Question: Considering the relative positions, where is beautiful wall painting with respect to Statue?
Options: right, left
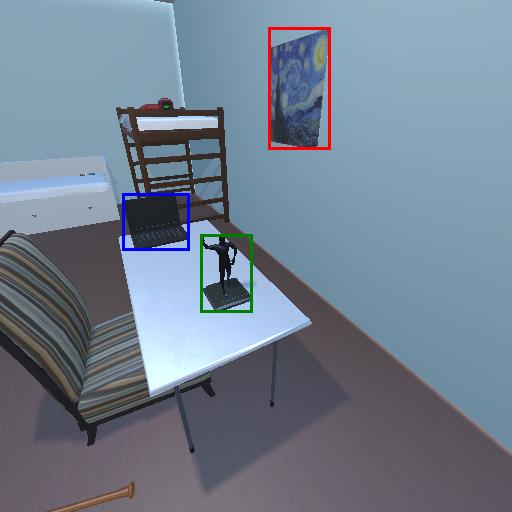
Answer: right